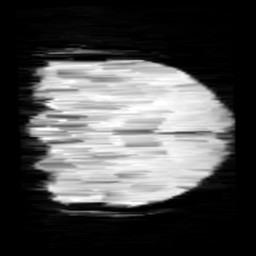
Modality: minIP
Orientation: coronal
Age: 9
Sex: female
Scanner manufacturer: siemens
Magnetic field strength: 3 T
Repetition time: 0.027 s
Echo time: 0.02 s